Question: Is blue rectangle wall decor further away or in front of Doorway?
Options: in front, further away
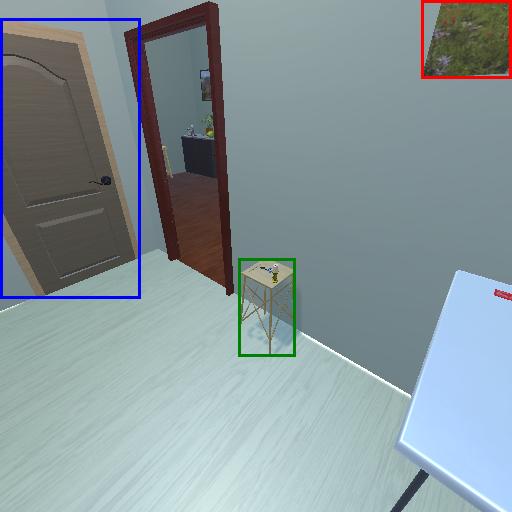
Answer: in front